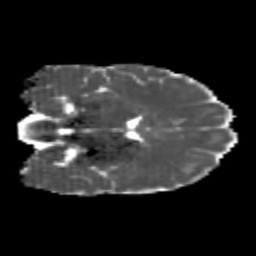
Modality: MD
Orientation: coronal
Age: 25
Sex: female
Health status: healthy
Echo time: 0.074 s